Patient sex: M
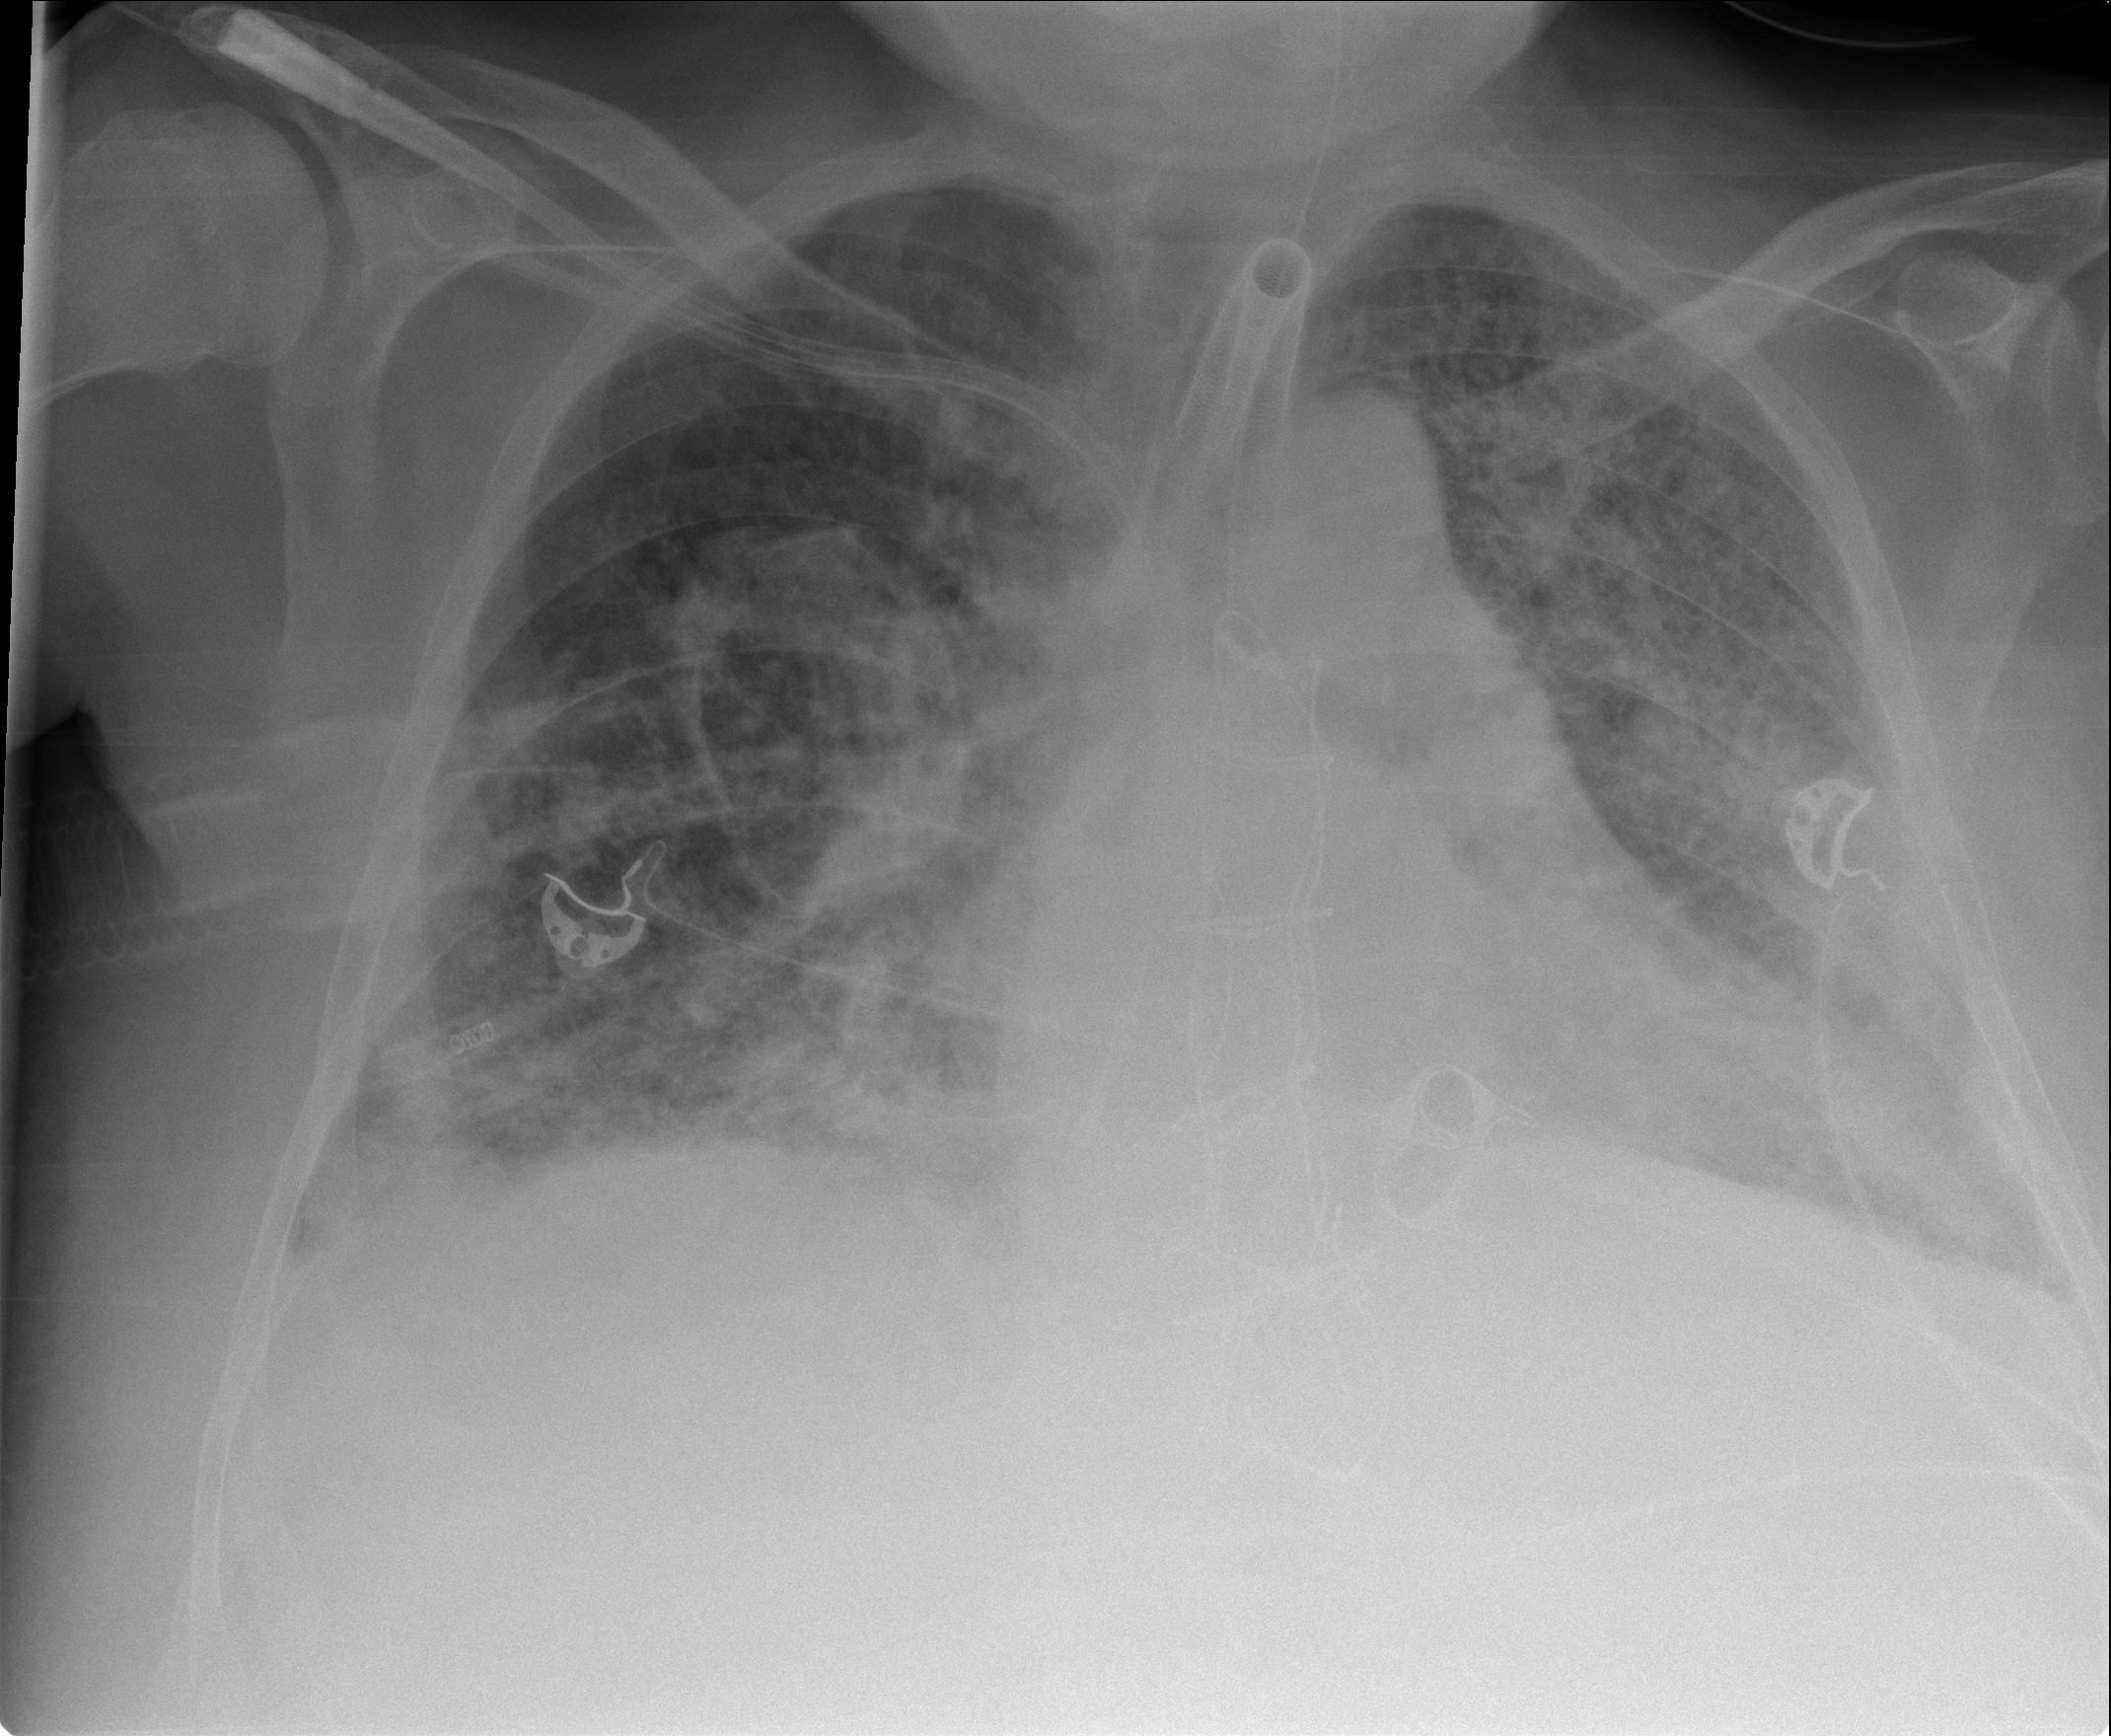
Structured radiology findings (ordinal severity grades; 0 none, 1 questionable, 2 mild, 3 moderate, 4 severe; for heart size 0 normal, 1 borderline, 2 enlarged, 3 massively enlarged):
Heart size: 0
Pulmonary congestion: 3
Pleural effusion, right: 1
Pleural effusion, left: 2
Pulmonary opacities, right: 3
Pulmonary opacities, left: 3
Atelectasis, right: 2
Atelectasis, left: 2